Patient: sex M, age 66
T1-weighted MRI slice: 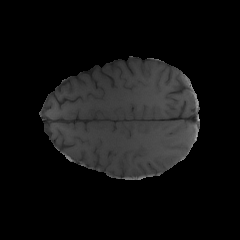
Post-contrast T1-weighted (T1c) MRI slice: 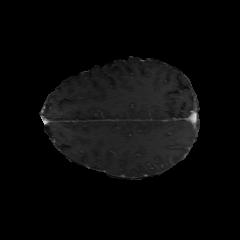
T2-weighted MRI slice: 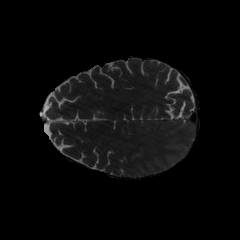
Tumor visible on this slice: yes
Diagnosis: Glioblastoma, IDH-wildtype
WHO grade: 4